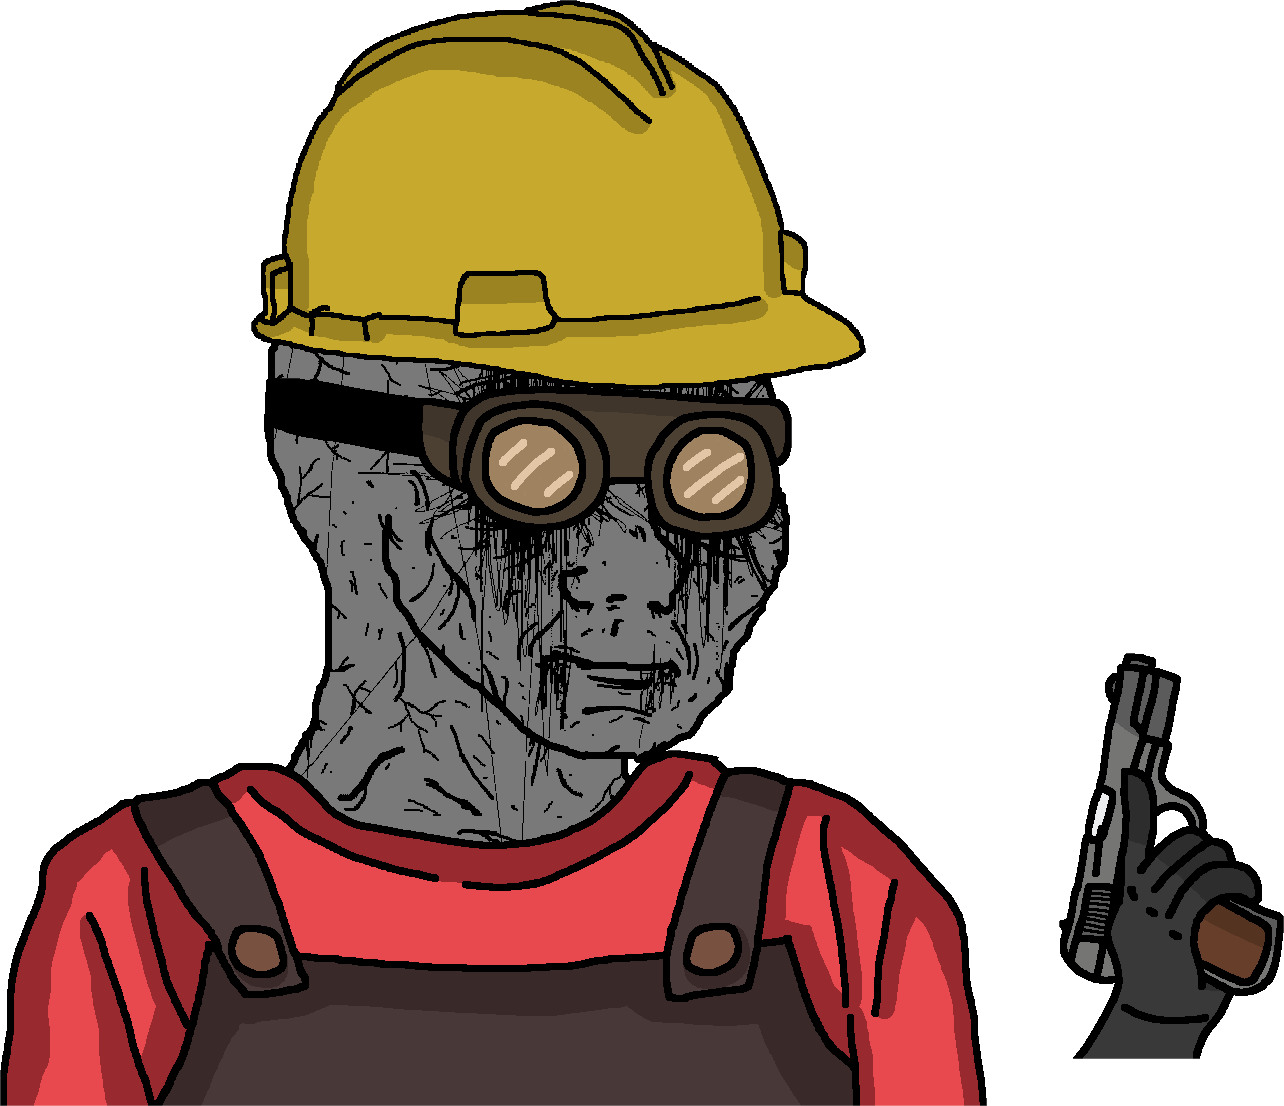
Label: 5_Tired_Wojak